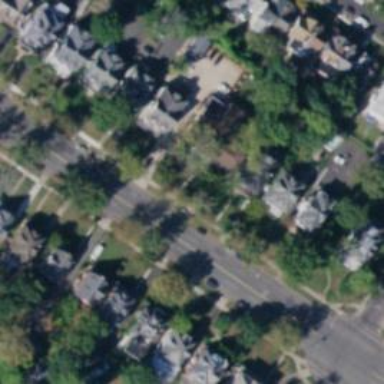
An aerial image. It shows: Neighbourhood designated as historic district.